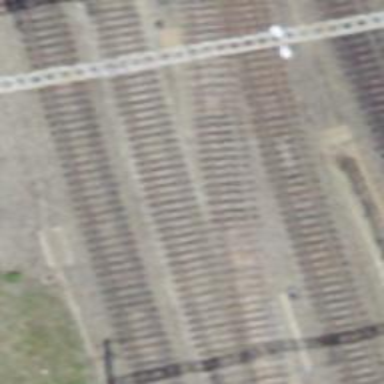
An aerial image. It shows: Single-track electrified railway siding with contact line.